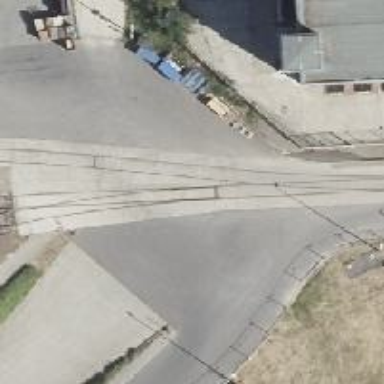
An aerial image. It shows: Railway switch.